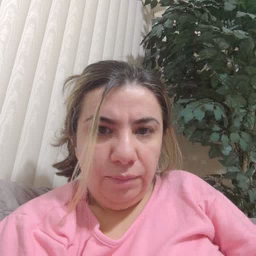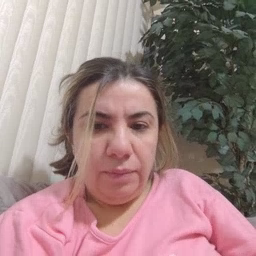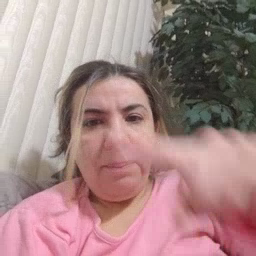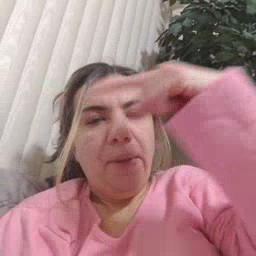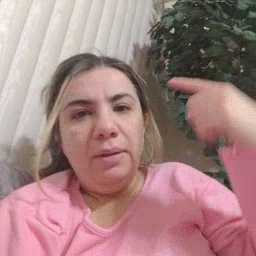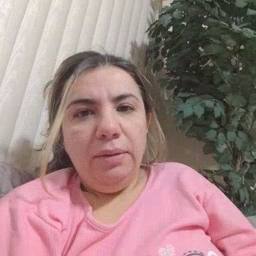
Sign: black